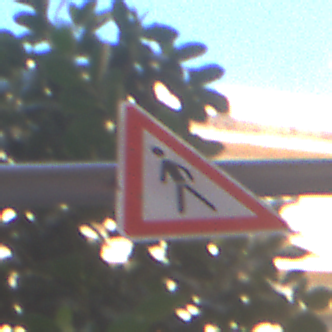
Verkehrszeichen: FussgaengerRechts
Umgebung: Outdoor, Urban
Tageszeit: MorningAfternoon
Wetter: Clear
Licht: Natural
Jahreszeit: NotSpecified
Kontrast: LowContrast